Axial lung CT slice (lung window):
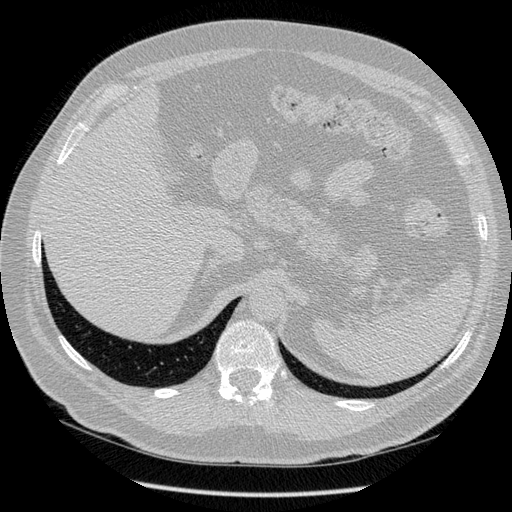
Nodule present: no